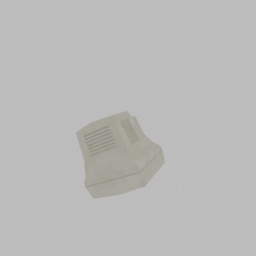
Label: electronics